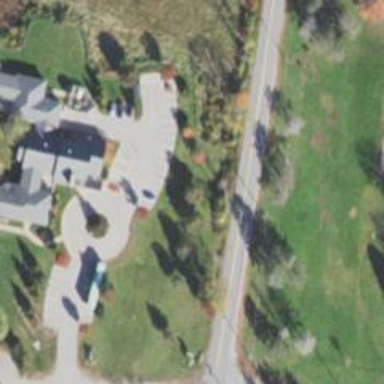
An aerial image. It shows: Driveway.